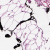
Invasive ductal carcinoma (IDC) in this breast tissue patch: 0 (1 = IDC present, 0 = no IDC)